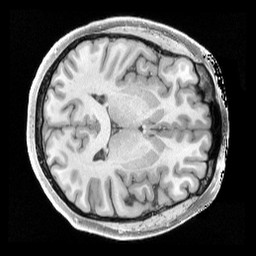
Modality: T1w
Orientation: axial
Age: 23
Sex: female
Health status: healthy
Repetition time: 2.4 s
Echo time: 0.00222 s